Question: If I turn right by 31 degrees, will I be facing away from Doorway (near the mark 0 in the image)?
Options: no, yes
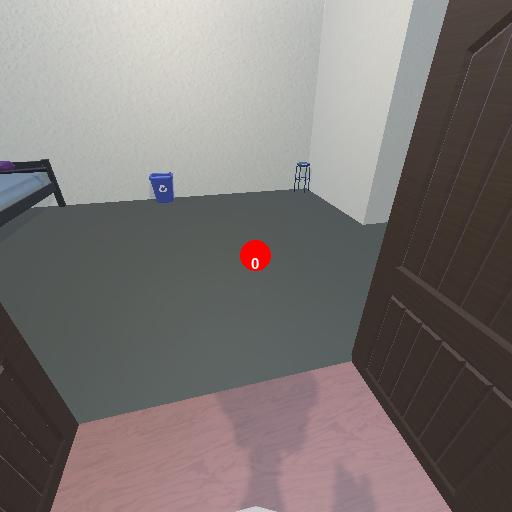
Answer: no